Question: I am trying to create simple Joints between two SKPhysicsBodies. But, they are acting weirdly.
I am well aware of the fact the anchor points should be on scene coordinate. Please have a look at the Source code attached.
For Example this is how a fixed Joint results after attaching a small square on a rectangle.
'''
-(void)createFixedJointOnScene:(SKScene*)scene
'''
{
'''
//Adding Rectangle
SKSpriteNode* backBone = [[SKSpriteNode alloc] initWithColor:[UIColor whiteColor] size:CGSizeMake(20, 200)];
backBone.position = CGPointMake(CGRectGetWidth(self.frame)/2.0, CGRectGetHeight(self.frame)/2.0);
backBone.physicsBody = [SKPhysicsBody bodyWithRectangleOfSize:backBone.size];
backBone.physicsBody.categoryBitMask = GFPhysicsCategoryRectangle;
backBone.physicsBody.collisionBitMask = GFPhysicsCategoryWorld;
[scene addChild:backBone];
//Adding Square
SKSpriteNode* head = [[SKSpriteNode alloc] initWithColor:[SKColor grayColor] size:CGSizeMake(40, 40)];
head.physicsBody = [SKPhysicsBody bodyWithRectangleOfSize:head.size];
head.position = CGPointMake(backBone.position.x, backBone.position.y-40);
head.physicsBody.categoryBitMask = GFPhysicsCategorySquare;
head.physicsBody.collisionBitMask = GFPhysicsCategoryWorld;
[scene addChild:head];
//Pinning Rectangle and Square
NSLog(@"Head position %@", NSStringFromCGPoint(head.position));
SKPhysicsJointFixed* pin =[SKPhysicsJointFixed jointWithBodyA:backBone.physicsBody bodyB:head.physicsBody anchor:head.position];
[self.physicsWorld addJoint:pin];
'''
}

<URL>
Thank you.
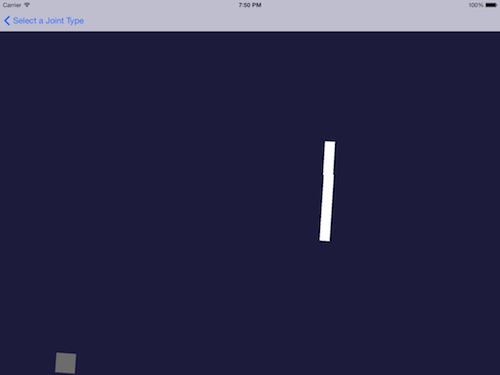
Answer: Thank you Smick.. After Comparing Smick's code with mine I found out the order of these two lines are causing the issue.
'''
head.physicsBody = [SKPhysicsBody bodyWithRectangleOfSize:head.size];
head.position = CGPointMake(backBone.position.x, backBone.position.y-40);
'''
When I set the position of the Sprite before Setting its physics body, everything started to work correctly.
'''
head.position = CGPointMake(backBone.position.x, backBone.position.y-40);
head.physicsBody = [SKPhysicsBody bodyWithRectangleOfSize:head.size];
'''
Now I have attached Smick's code also to the full code and attached the link down here. Enjoy.
<URL>